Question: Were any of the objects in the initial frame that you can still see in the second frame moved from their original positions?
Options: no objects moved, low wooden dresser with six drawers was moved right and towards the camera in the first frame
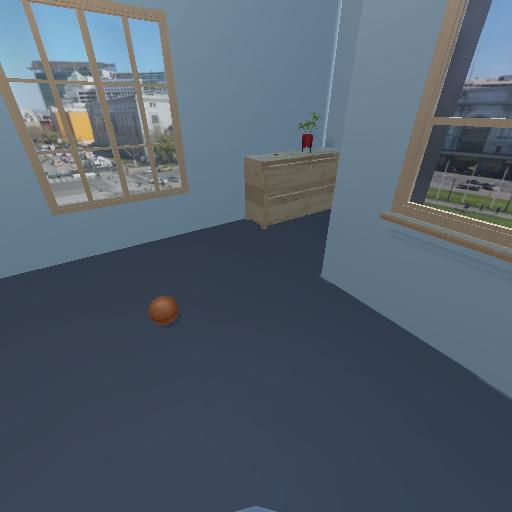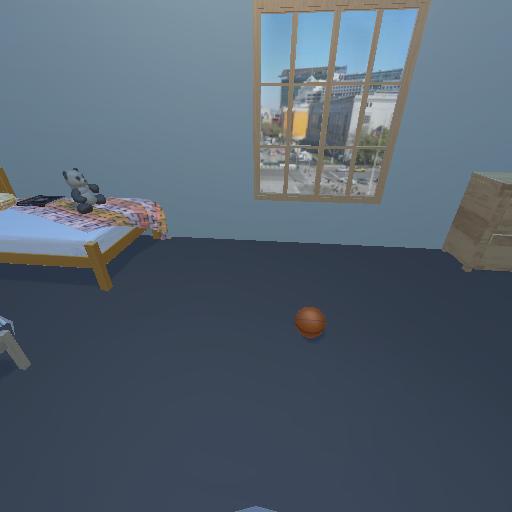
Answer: no objects moved